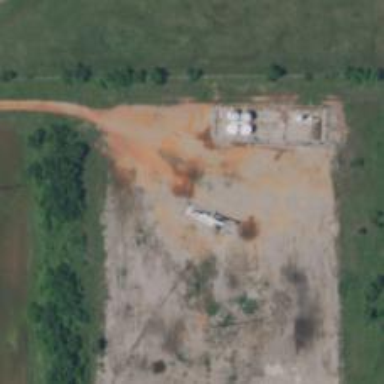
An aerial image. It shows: Petroleum well.